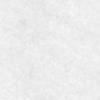
Label: no_change